Question: Well how could I change the before image to the after image by using imagemagick?
Is it the -skew command or the -distort, and how can I use it preferably in typo3 and php?
Any help is appreciated!

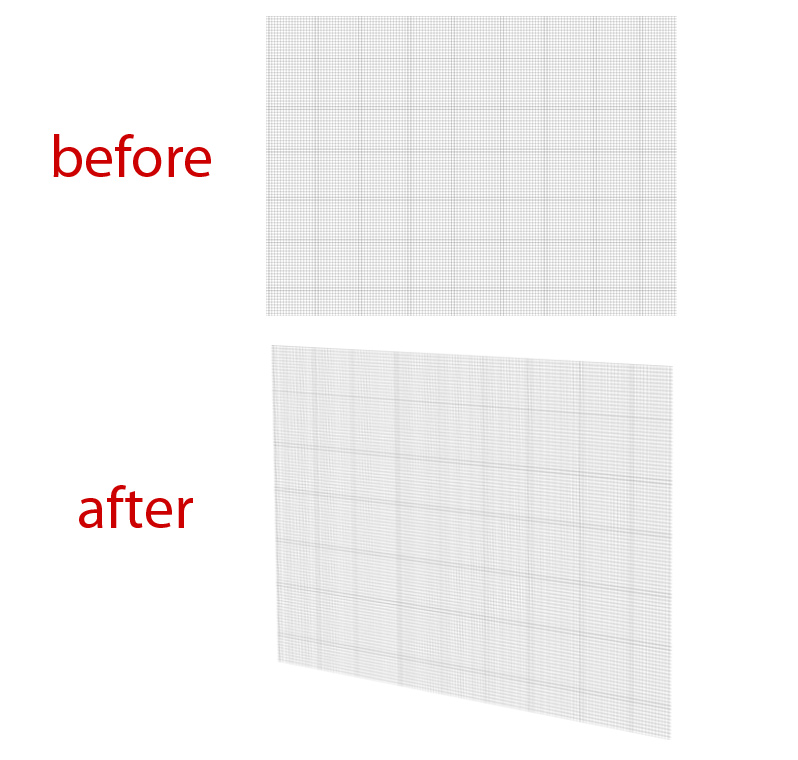
Answer: Using Imagemagick with php and the command line:
'''
// Working on the original image size of 400 x 300
$cmd = "before.jpg -matte -virtual-pixel transparent".
" +distort Perspective "0,0 0,0 400,0 400,22 400,300 400,320 0,300 0,300 " ";
exec("convert $cmd perspective.png");
'''
Note:
1/ This is for later versions of Imagemagick - the perspective operator has change.
2/ You need to use +distort not -distort as the image is larger than the initial image boundrys.
Examples of Imagemagick with php usage on my site <URL>